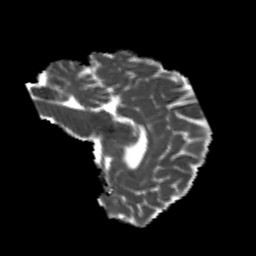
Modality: MD
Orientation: sagittal
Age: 24
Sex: female
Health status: healthy
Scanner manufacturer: philips
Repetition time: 7.39 s
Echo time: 0.08599 s